Aerial crown-view tile of a tropical tree (Barro Colorado Island, Panama), acquired 20240813:
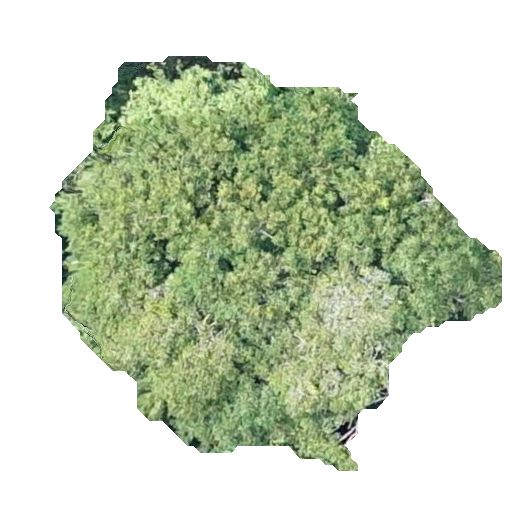
Species: Protium stevensonii
GBIF accepted scientific name: Tetragastris panamensis
Crown area: 183.123 m²